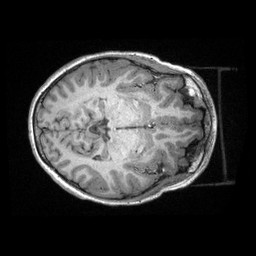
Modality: T1w
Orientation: axial
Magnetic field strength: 3 T